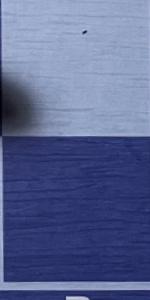
Label: Empty